Interaction volume radius: 5 \u00c5
Interaction volume height: 15 \u00c5
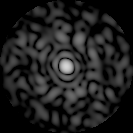
Disorder parameter: 0.8724